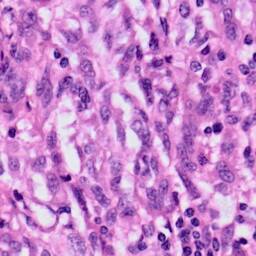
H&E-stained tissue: Skin